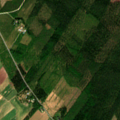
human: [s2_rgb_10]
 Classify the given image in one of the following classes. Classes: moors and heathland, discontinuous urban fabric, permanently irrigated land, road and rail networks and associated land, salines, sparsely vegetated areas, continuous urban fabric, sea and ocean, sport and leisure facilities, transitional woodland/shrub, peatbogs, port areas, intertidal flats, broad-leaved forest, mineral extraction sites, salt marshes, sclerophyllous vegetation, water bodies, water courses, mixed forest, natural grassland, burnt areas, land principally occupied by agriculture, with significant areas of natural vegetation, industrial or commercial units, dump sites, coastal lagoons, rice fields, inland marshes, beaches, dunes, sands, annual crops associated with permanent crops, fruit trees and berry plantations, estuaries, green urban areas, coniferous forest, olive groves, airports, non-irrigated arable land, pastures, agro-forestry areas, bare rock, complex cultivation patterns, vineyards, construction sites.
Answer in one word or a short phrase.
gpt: non-irrigated arable land, coniferous forest, mixed forest, transitional woodland/shrub